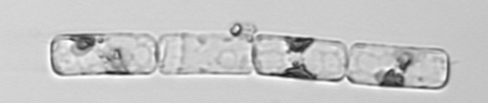
Label: Guinardia_delicatula